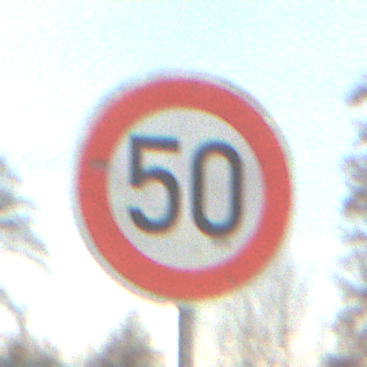
Verkehrszeichen: Geschwindigkeit50
Umgebung: Outdoor, Suburban
Tageszeit: MorningAfternoon
Wetter: PartlyCloudy
Licht: Natural
Jahreszeit: NotSpecified
Kontrast: HighContrast